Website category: movie
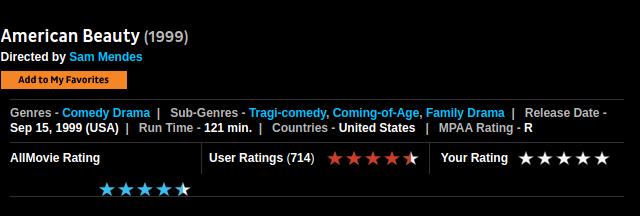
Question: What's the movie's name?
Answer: American Beauty

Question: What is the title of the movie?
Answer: American Beauty

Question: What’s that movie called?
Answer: American Beauty

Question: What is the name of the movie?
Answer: American Beauty

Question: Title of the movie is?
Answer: American Beauty

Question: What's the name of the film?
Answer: American Beauty

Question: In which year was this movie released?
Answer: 1999

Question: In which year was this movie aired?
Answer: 1999

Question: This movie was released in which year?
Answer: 1999

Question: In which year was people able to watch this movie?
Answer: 1999

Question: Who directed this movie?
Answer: Sam Mendes

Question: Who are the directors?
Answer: Sam Mendes

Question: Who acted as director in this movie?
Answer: Sam Mendes

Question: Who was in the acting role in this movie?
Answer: Sam Mendes

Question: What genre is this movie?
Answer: Comedy Drama

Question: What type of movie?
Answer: Comedy Drama

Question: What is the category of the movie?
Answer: Comedy Drama

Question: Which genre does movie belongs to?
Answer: Comedy Drama

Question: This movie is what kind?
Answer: Comedy Drama

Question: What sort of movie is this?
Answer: Comedy Drama

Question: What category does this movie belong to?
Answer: Comedy Drama

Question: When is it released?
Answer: Sep 15, 1999 (USA)

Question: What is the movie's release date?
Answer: Sep 15, 1999 (USA)

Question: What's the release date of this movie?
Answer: Sep 15, 1999 (USA)

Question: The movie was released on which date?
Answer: Sep 15, 1999 (USA)

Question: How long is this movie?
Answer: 121 min.

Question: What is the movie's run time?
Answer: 121 min.

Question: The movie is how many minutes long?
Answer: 121 min.

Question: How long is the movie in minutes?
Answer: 121 min.

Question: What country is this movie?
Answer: United States

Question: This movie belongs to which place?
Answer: United States

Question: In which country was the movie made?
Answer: United States

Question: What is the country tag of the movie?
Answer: United States

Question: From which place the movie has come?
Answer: United States